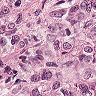
Metastatic tissue present: yes